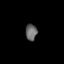
Tissue: lung
Cell type: Fibroblasts
Senescence score: 0.5781
Nuclear area (px): 187
Mean DAPI intensity: 101.476